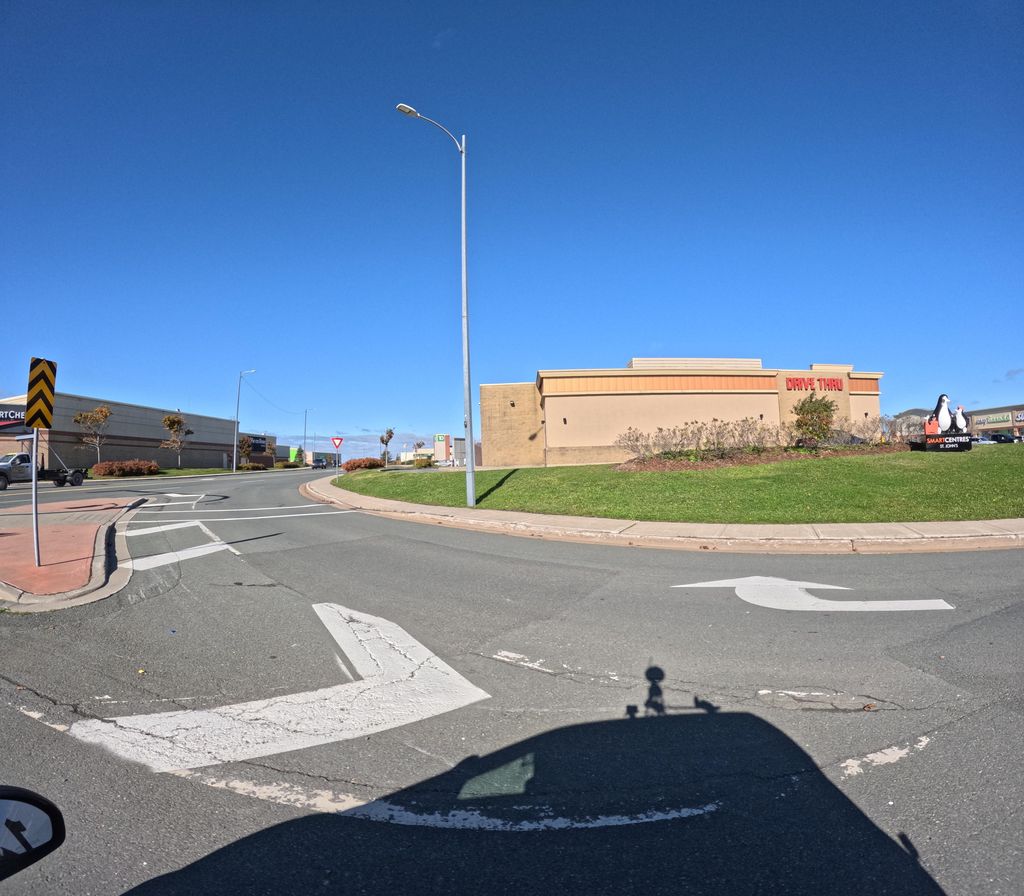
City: st_johns